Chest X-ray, PA view. Patient: 69 years old, sex M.
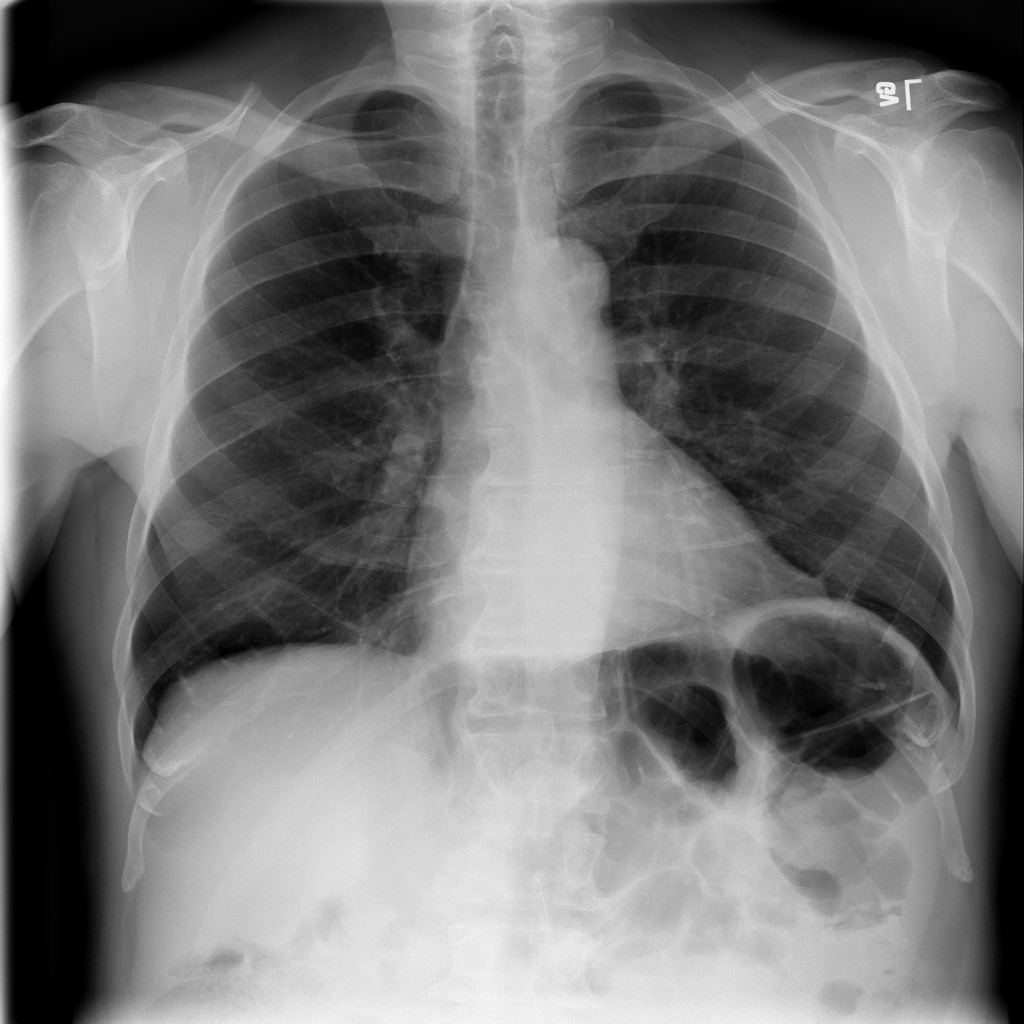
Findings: No Finding